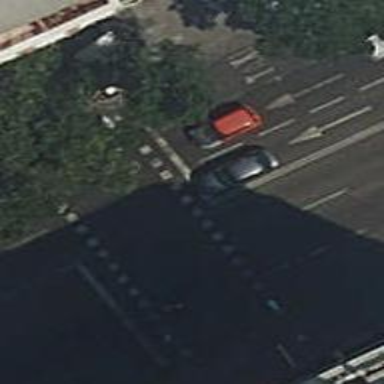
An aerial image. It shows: Zebra crossing with traffic signals. The crossing is marked by traffic lights.